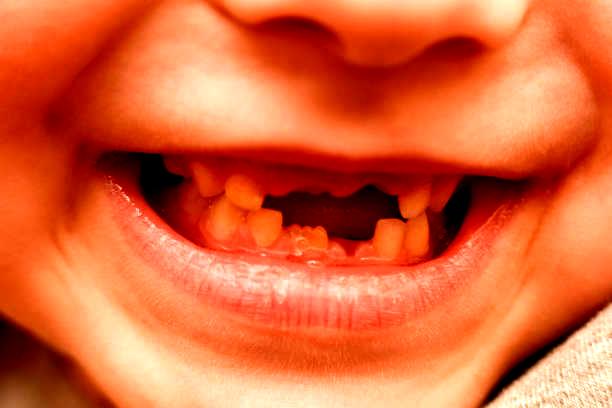
Condition: hypodontia